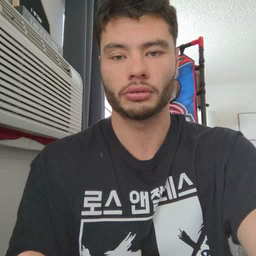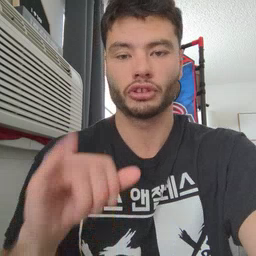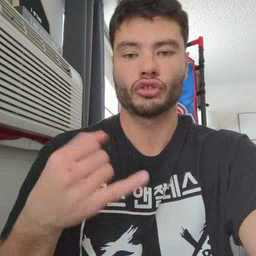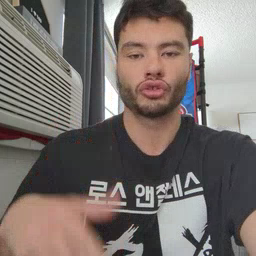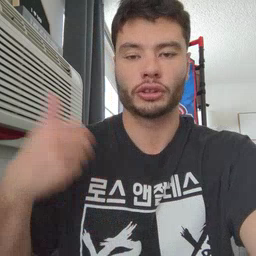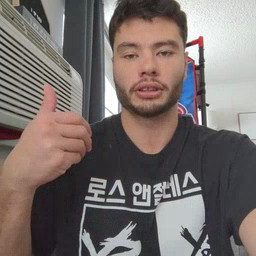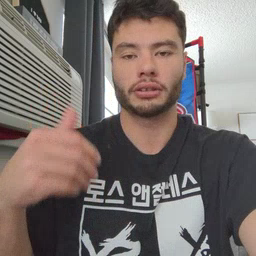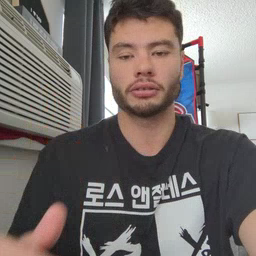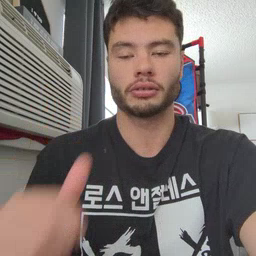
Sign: jeans